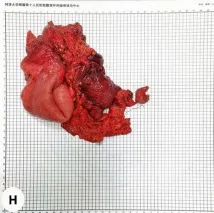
Intestinal obstruction caused by CD combined with internal hernia and ileal stenosis (Case 2). (H-I) The specimen of surgery.
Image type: medical_photograph (other_medical_photograph)